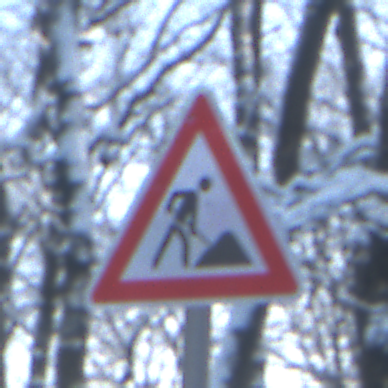
Verkehrszeichen: Arbeitsstelle
Umgebung: Outdoor, Nature
Tageszeit: MorningAfternoon
Wetter: Clear
Licht: Natural
Jahreszeit: Winter
Kontrast: LowContrast